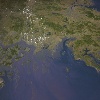
Label: land